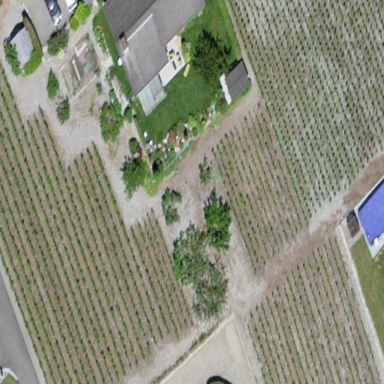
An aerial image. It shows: Vineyard where grapes are grown.